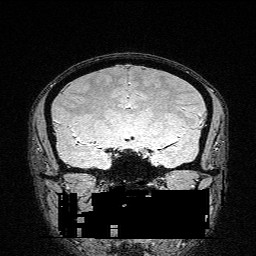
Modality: FLASH
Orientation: sagittal
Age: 24
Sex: female